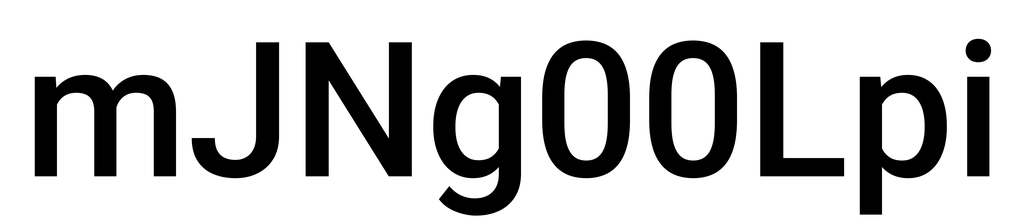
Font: Roboto_Medium